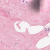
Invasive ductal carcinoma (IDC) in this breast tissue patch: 0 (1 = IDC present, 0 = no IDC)